Question: I made a bitmap font using Hiero, called 'default.fnt' and 'default.png'. I can use these as a BitmapFont in LibGDX, and draw text with the font without problems, using 'font.draw()'. But I can't use this font as the default font in a Skin. I've used the uiskin.json file from <URL>, because I have no idea how to make one of my own. From what I've read on the Internet, the .json file is correctly set up: it has the line 'com.badlogic.gdx.graphics.g2d.BitmapFont: { default-font: { file: default.fnt } }', which should make the 'default.fnt' the default font for widgets that use the skin. Still, when I run the program, I see this:

There should be a label above the buttons, and the buttons should have text.
If I do this: 'startGameButton.getStyle().font = font;', where 'startGameButton' is one of the buttons, and 'font' is the 'BitmapFont' created like this: 'font = new BitmapFont(Gdx.files.internal("uiskin/default.fnt"), Gdx.files.internal("uiskin/default.png"), false);', the buttons shows the text properly. I don't want to do this since it feels too much like a hack.
I'm following <URL> tutorial, but I've had to look some things up in later revisions of his code, because LibGDX has changed since it was written.
<URL>
<URL>
Also please tell me if there's a better way to make the menu UI, or if you need other files. The 'uiskin.json' is linked above.
Thank you.
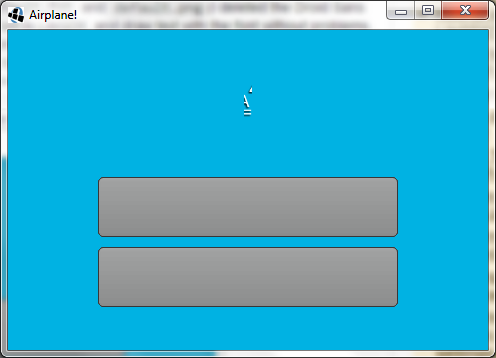
Answer: I fixed it. The Droid Sans bitmap image existed in two places, it was part of 'uiskin.png' too. I don't know how, but it probably read the font's letters from that file instead of 'default.png'. So in the end I just renamed the font's '.fnt' and '.png'(and the 'file' parameter in the '.fnt') and did a search-replace inside the skin's '.json', and it all works fine now. I don't know exactly what caused it, but maybe 'default-font' is a reserved word or something.
Anyway, it works now. Thanks to Jyro117 for making me think maybe I shouldn't replace the default but add my own font.